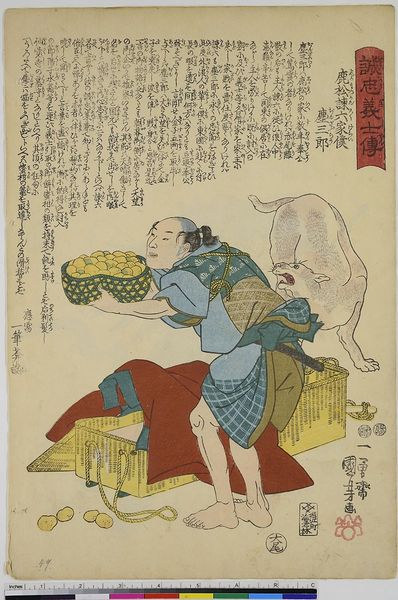
Titel: Shikamatsu Kanrokus Diener Jinsaburo, letztes Blatt aus der Serie: Geschichte der loyalen Gefolgsmänner
Künstler: Utagawa Kuniyoshi
Standort: Hamburg
Institution: Museum für Kunst und Gewerbe Hamburg
Schlagwörter: diener, portrait, gold, frucht, holzschnitt, japan, katze, druckgraphik, druckgrafik, soldat, china, kartoffeln, ereignis, zeit, farbholzschnitt, schatz, situation, ereignisbild, edo, reproduktionen, druckerzeugnisse, japna, früchte, porträt, soldatenleben, ukiyo